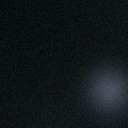
Screen state: off